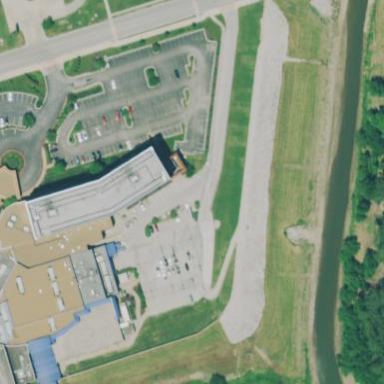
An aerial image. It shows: Hotel building.